RGB frame:
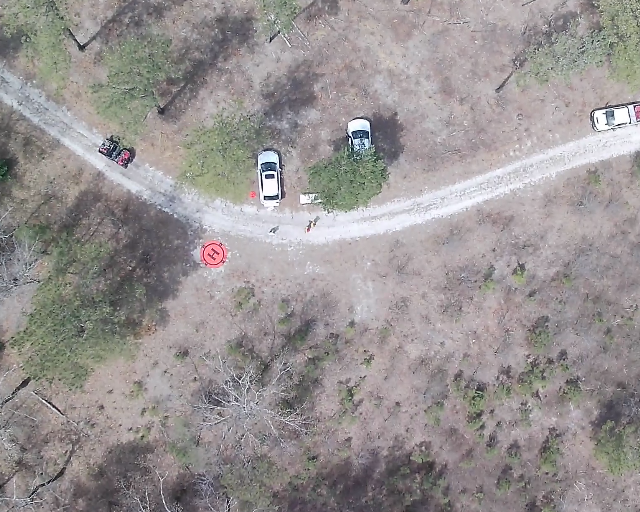
Thermal frame:
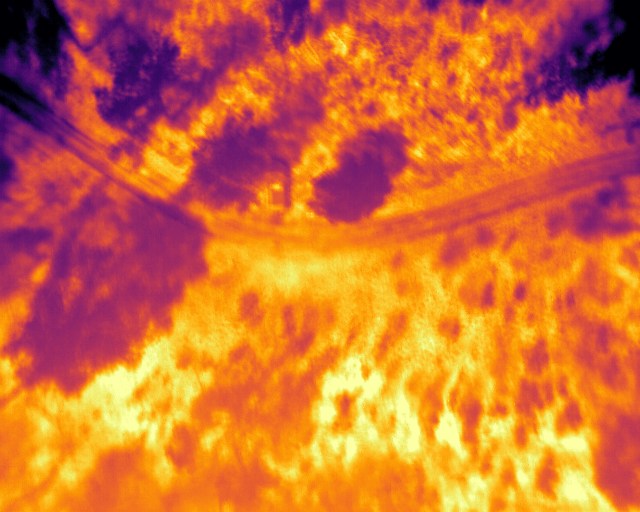
Captured: 2026-02-26 02:27:01
Pixels at or above 80 °C: 0 (fraction of frame: 0)